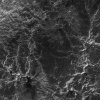
Atmospheric dust classification: not_dusty